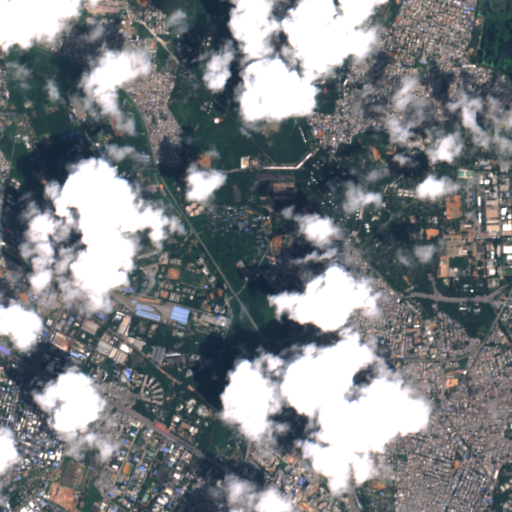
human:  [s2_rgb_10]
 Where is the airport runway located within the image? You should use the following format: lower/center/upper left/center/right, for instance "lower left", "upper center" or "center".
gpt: The airport runway is located in the lower right of the image.
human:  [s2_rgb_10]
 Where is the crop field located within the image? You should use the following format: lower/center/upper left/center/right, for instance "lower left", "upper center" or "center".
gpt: The crop field is located in the lower right of the image.
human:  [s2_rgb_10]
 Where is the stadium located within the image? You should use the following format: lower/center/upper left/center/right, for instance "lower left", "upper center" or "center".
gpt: The stadium is located in the center of the image.
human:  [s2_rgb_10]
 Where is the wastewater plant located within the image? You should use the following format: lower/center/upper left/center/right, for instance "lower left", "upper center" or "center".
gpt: The wastewater plant is located in the center right of the image.
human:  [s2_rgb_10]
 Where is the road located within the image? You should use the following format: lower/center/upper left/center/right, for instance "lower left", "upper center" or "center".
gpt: There is no road in the image.